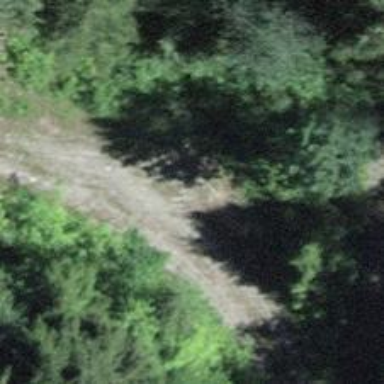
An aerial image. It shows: Gravel track with grade 4 classification.